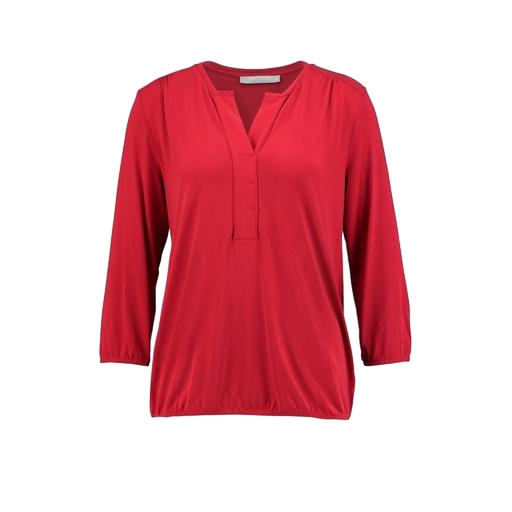
red jersey shirt, red henley blouse, red pleat front roll-tab sleeve blouse, white background